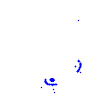
Particle: kaon